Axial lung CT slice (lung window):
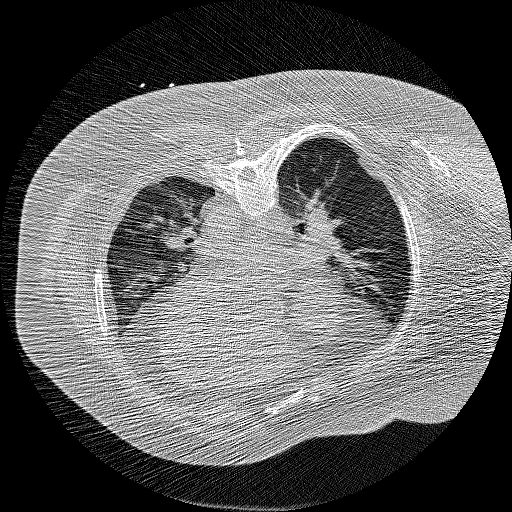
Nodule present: no